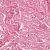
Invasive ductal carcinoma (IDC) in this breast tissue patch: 0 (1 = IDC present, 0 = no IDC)